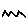
Label: zigzag